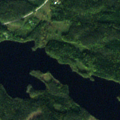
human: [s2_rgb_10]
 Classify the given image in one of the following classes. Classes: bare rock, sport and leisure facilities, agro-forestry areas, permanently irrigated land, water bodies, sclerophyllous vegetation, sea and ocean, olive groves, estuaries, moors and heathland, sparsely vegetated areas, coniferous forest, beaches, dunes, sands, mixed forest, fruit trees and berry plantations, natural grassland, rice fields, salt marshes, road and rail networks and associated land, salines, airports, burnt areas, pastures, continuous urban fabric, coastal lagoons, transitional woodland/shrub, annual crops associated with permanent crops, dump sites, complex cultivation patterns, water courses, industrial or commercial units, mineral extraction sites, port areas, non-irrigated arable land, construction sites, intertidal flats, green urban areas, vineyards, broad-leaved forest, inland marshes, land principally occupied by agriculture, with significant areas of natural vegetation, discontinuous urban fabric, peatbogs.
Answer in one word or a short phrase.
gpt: coniferous forest, mixed forest, water bodies